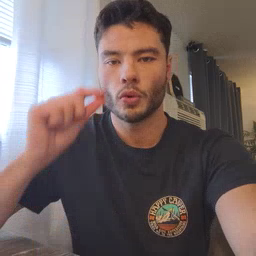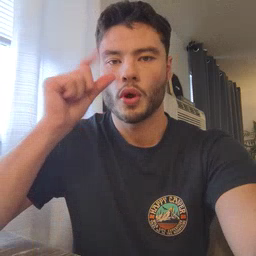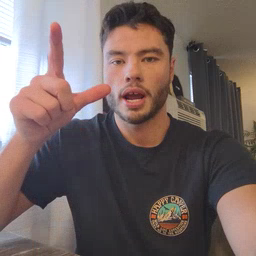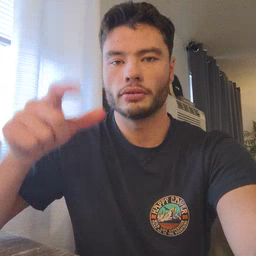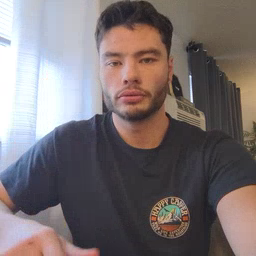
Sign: awake